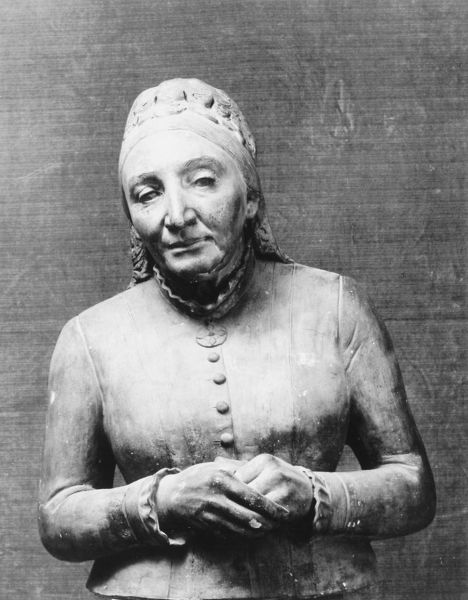
Titel: Maria Fiedler
Künstler: Adolf von Hildebrand
Institution: München, Neue Pinakothek
Schlagwörter: schatten, brust, ellbogen, frau, frisur, haar, hut, kleid, mund, schwarz, weiss, haube, alt, jacke, wand, arme, augen, kleidung, kragen, stein, hände, porträt, halbfigur, frontal, kinn, knopf, skulptur, kopfbedeckung, wangen, kette, steinmauer, kopftuch, büste, rüschen, knöpfe, oberkörper, geneigt, foto, blind, schwarz-weiss, andächtig, dings, b, weii, in sich ruhend